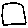
Label: square